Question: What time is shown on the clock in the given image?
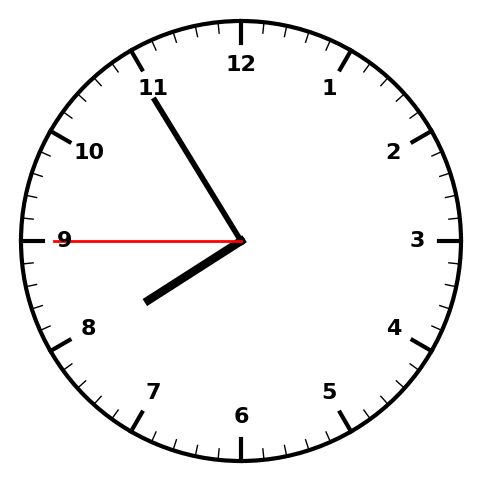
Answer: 07:54:45